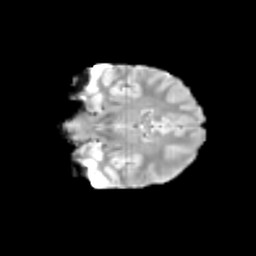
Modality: T2w
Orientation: coronal
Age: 11
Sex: female
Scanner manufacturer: siemens
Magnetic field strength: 3 T
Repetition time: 3.8 s
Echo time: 0.07 s